Question: I am able to make maven project using command line but when I am trying to make it from eclipse it shows me following error:

I switched my workspace and also added maven in path variable but still getting same.
please guide me what should I do to create maven project directly from eclipse.
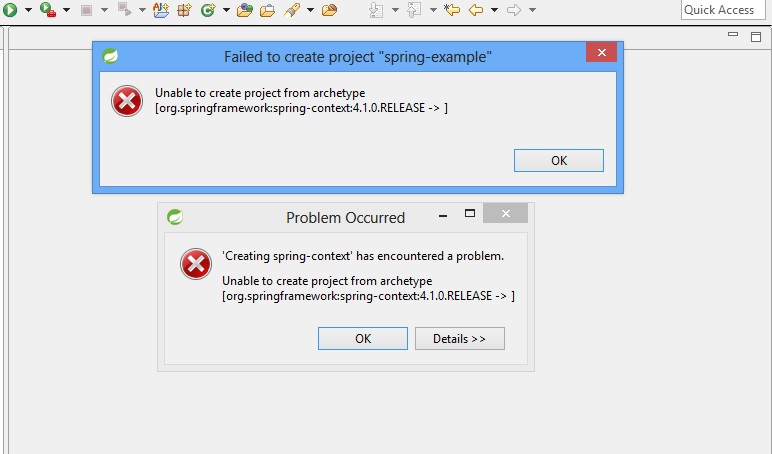
Answer: Form the screenshot I can see that you are using 'org.springframework:spring-context' as archetype to generate your project. Its not a valid maven archetype. That's the reason for the error message.